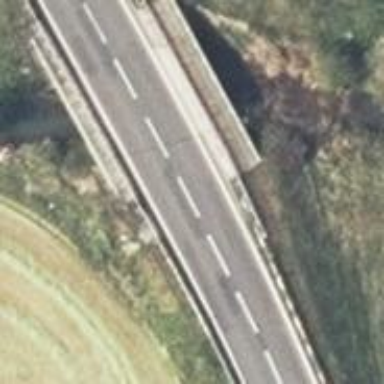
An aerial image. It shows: Primary highway with bridge.